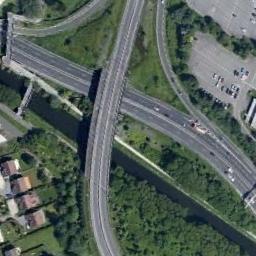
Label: overpass